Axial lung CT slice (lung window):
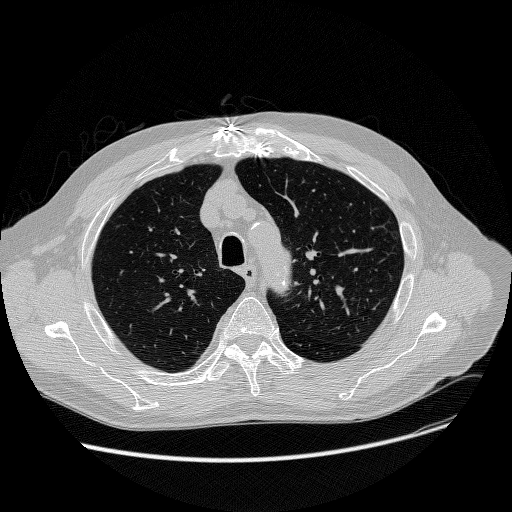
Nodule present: no